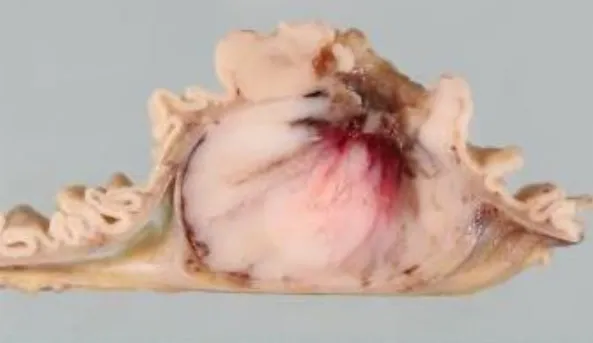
The cut section of the gross specimen shows an intramural mass, which measures 40 x 40 mm. A depressed ulcerative lesion is identified.
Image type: pathology (h&e)